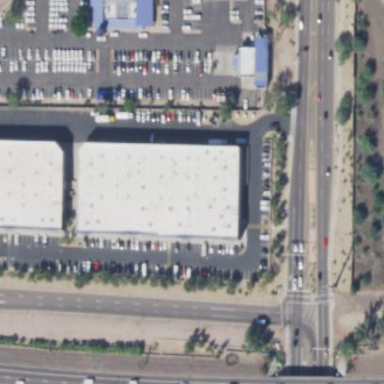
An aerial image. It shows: Retail building.